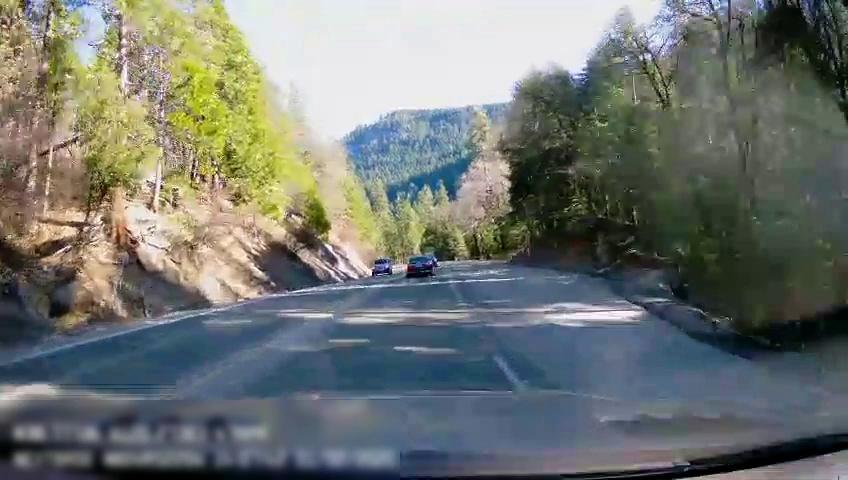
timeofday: Day
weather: Sunny
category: Drivable Space
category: Vehicles | SUV
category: Vehicles | Car
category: Lanes | Opposite Lane
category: Lanes | Current Lane